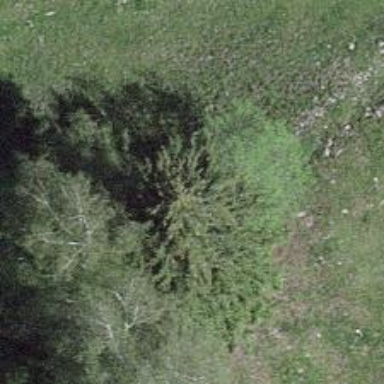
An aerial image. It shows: Single tag "natural: tree."